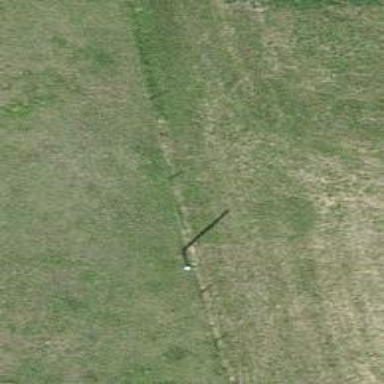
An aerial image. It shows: Minor power line.